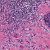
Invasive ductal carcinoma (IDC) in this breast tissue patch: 0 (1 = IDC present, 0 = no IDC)